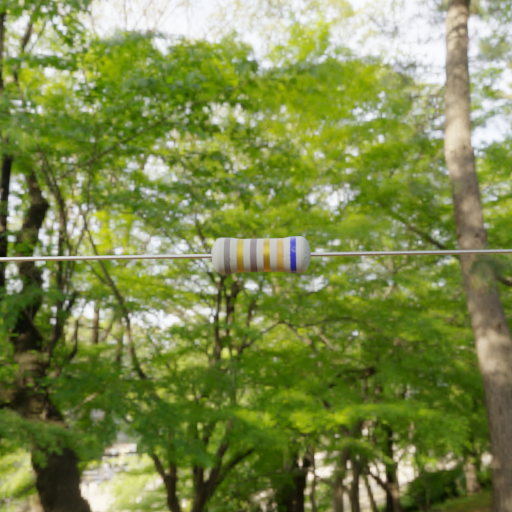
Resistor colour bands (in order): gray, gold, gray, gold, gold, blue